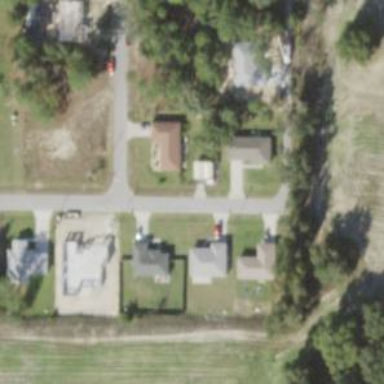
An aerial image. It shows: Residential road.